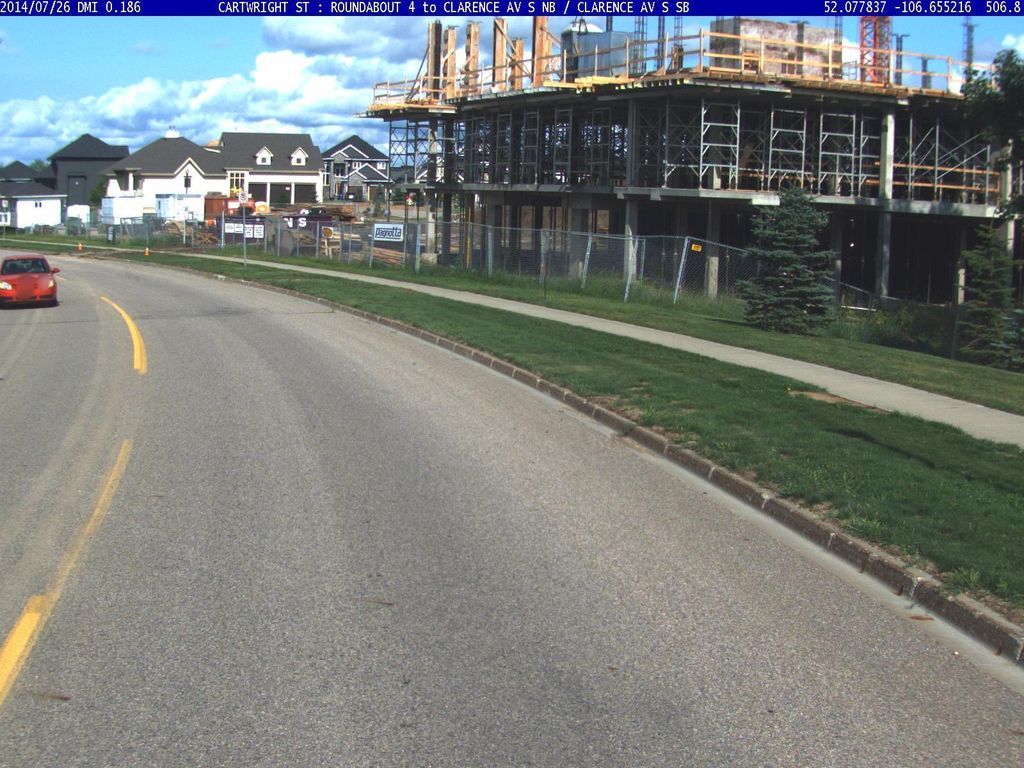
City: saskatoon